Brain MRI, t2w sequence, axial 2D slice.
Patient: age 25, sex F, weight 78 kg, height 1.78 m
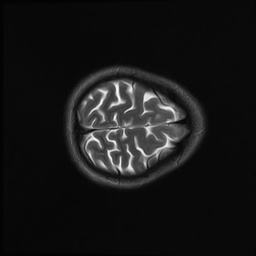